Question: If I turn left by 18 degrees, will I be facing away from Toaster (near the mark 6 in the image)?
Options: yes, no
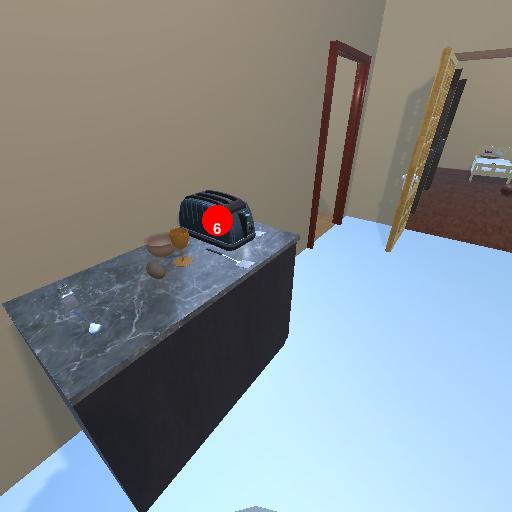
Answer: yes